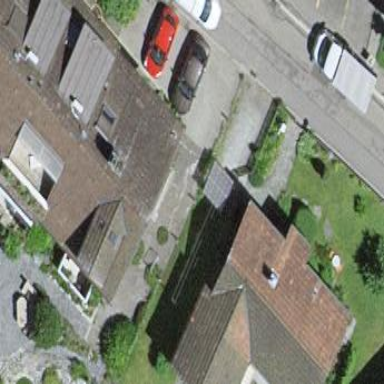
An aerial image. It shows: Residential building with gabled roof.